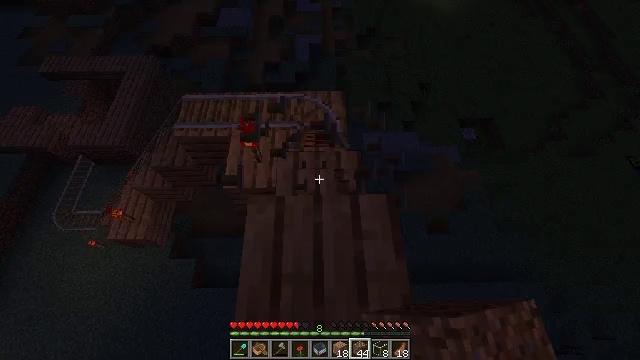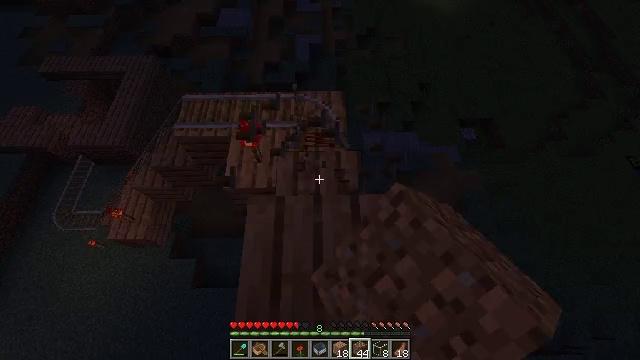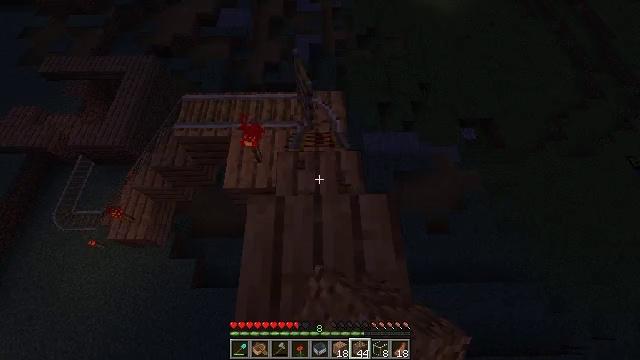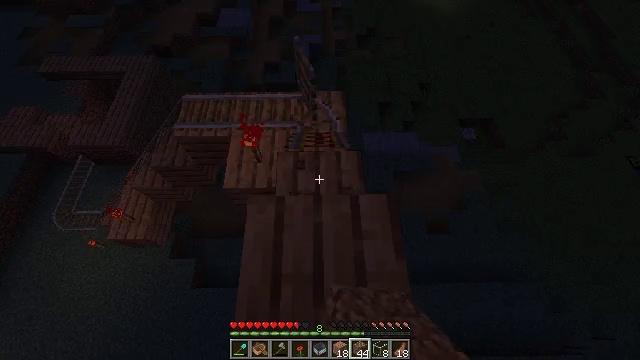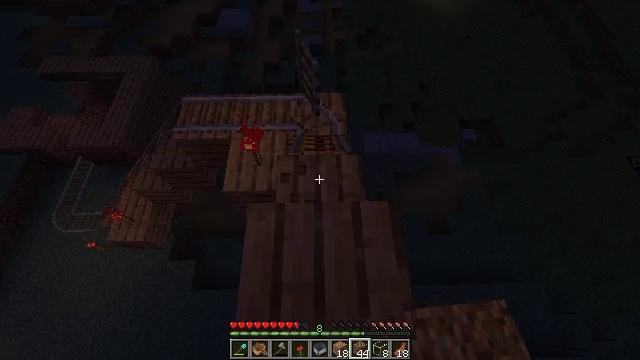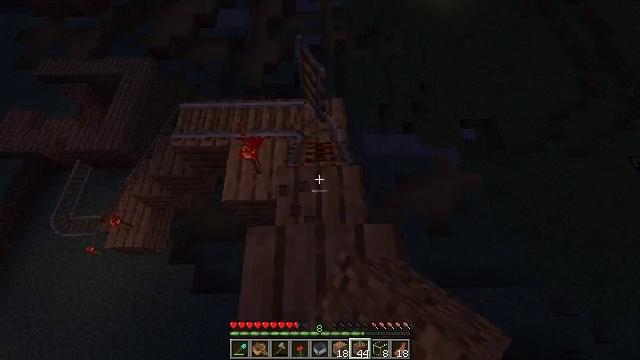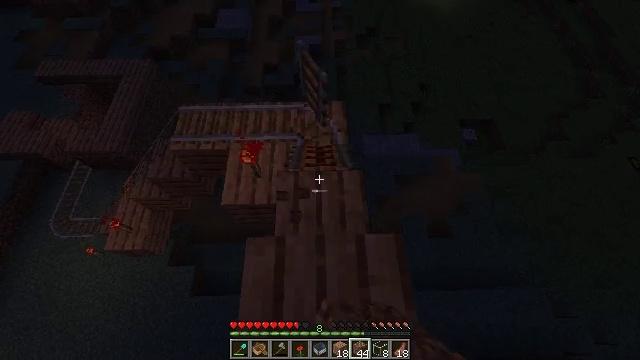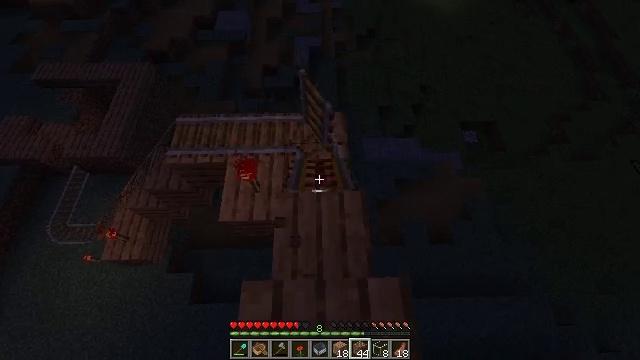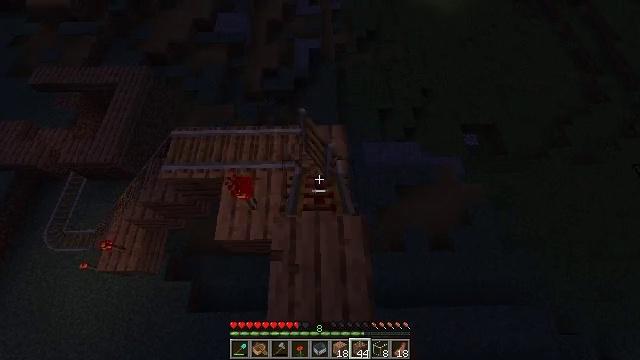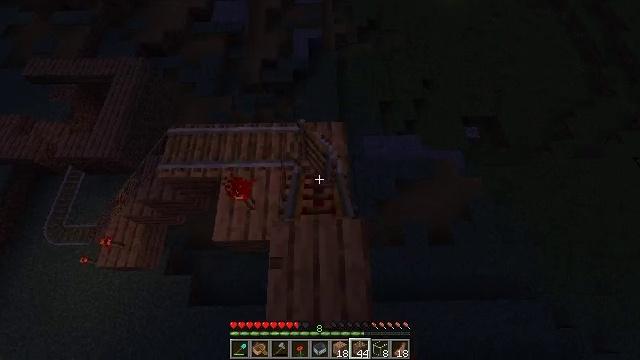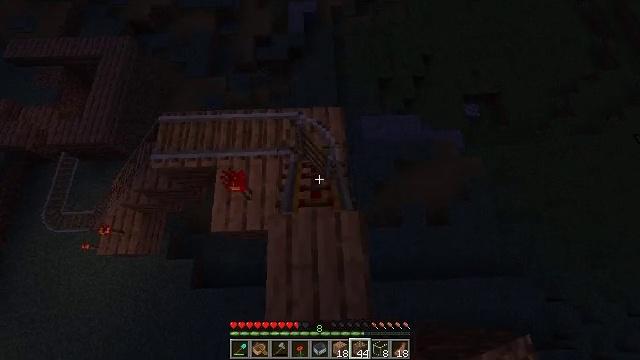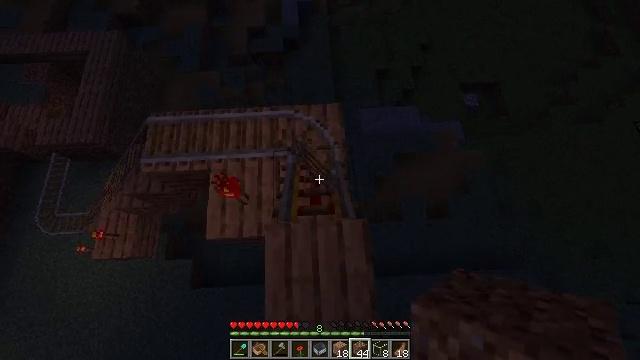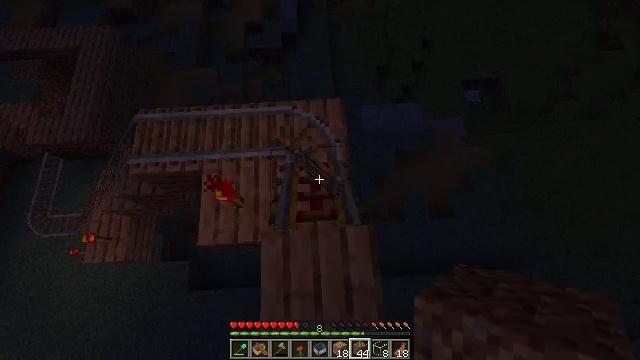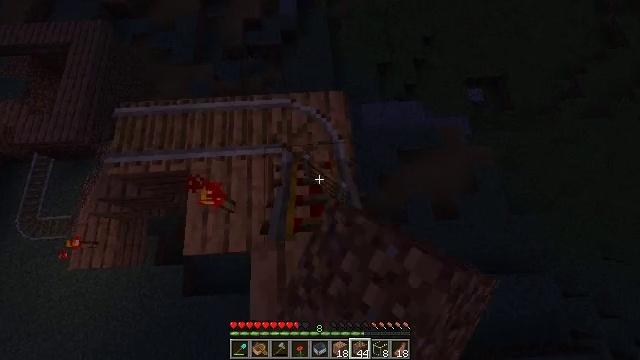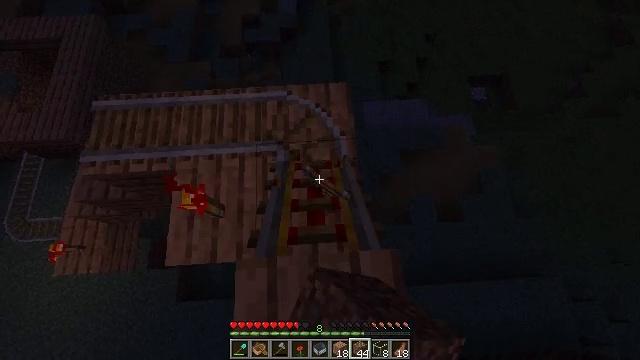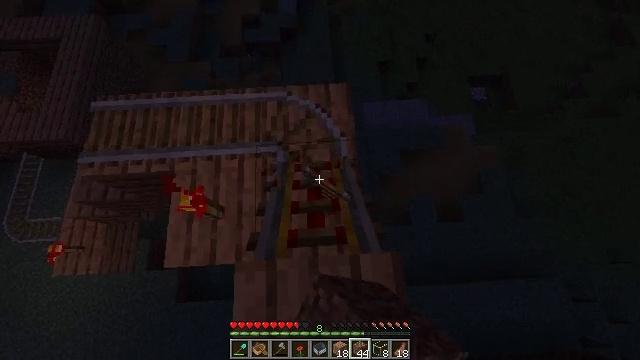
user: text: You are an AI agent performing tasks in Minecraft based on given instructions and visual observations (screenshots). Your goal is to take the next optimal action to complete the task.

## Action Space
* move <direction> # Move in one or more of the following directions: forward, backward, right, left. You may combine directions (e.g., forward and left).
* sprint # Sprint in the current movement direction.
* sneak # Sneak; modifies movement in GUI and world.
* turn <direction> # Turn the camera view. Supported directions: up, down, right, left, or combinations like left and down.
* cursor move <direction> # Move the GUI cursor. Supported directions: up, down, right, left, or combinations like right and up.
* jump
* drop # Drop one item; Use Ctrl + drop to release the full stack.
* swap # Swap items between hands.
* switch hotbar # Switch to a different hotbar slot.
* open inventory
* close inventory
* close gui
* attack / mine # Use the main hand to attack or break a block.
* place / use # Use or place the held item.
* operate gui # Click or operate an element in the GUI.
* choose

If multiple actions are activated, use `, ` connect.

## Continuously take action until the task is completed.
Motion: motion action
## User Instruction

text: Retrieve the powered rail for later use.
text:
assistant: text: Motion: attack / mine
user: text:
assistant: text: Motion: attack / mine
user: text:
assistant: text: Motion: attack / mine
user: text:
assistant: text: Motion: move forward, attack / mine
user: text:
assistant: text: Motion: move forward
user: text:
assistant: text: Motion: move forward
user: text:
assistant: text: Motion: move forward
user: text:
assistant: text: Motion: move forward
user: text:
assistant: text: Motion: move forward, turn down
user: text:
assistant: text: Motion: move forward, turn right and down
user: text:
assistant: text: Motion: turn right and down
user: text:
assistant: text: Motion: attack / mine
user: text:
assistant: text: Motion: attack / mine
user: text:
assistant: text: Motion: attack / mine
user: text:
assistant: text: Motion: attack / mine
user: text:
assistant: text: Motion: attack / mine
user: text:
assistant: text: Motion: attack / mine
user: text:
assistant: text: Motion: turn down, attack / mine
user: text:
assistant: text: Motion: attack / mine
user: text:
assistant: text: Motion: attack / mine
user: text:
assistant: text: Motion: attack / mine
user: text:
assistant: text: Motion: attack / mine
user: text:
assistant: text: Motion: attack / mine
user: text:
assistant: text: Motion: attack / mine
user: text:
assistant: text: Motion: attack / mine
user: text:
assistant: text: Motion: attack / mine
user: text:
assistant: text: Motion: attack / mine
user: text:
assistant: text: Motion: attack / mine
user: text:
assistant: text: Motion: attack / mine
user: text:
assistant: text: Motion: attack / mine